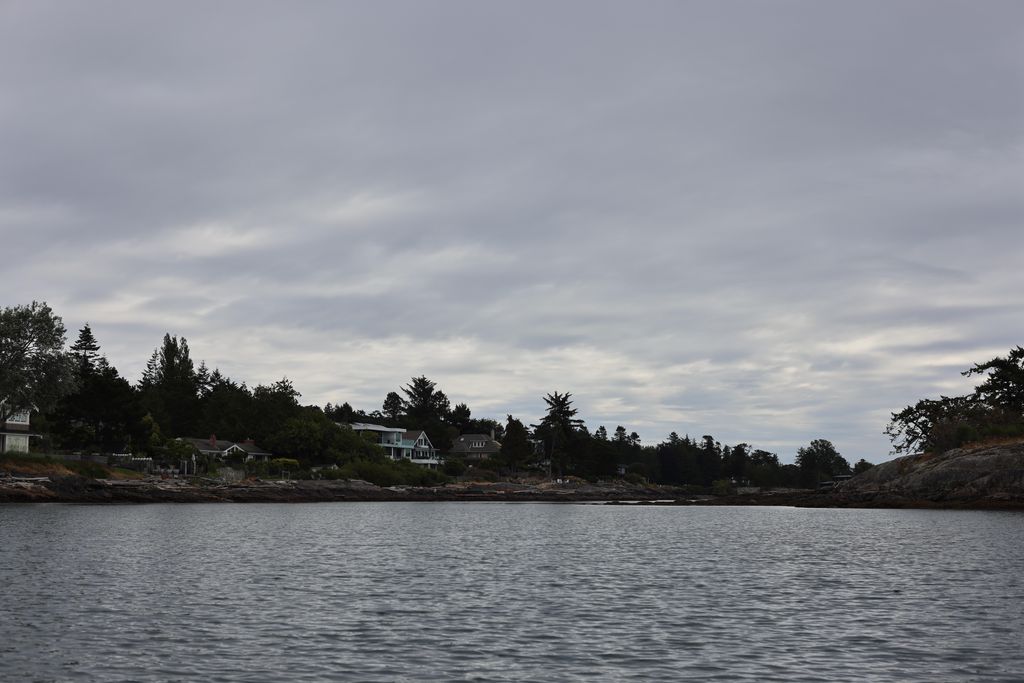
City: victoria